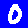
Digit: 0